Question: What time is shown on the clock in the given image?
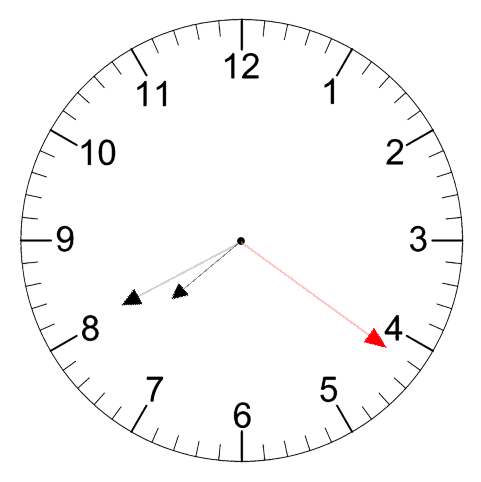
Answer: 07:40:21